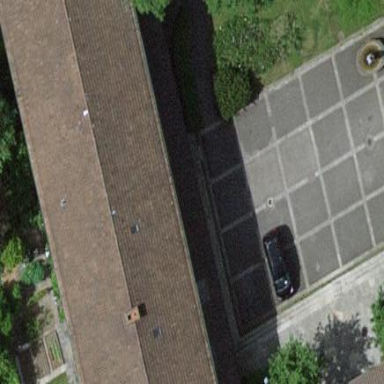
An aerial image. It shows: Building.